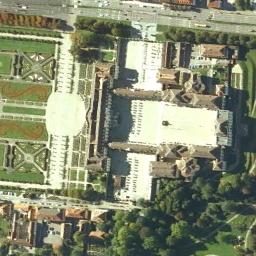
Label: palace